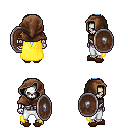
a pixel art fantasy rpg character, male body template, skeleton, yellow cape, white pants, white cyan ponytail hairstyle, cloth hood, brown slippers, shield, four views (front, back, left, right), 2x2 character sprite sheet, small pixel art, hard edges, no anti-aliasing